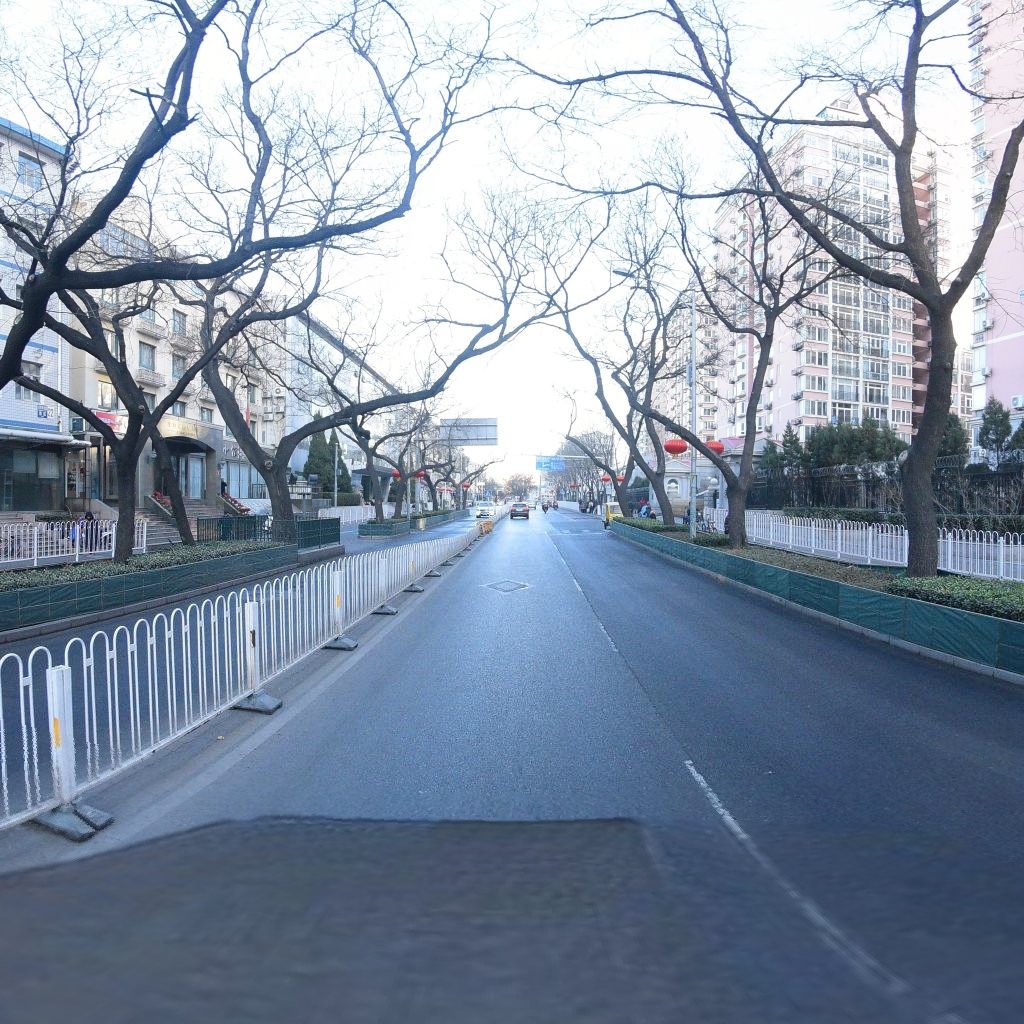
Region: Dongcheng
Road damage annotations: longitudinal crack